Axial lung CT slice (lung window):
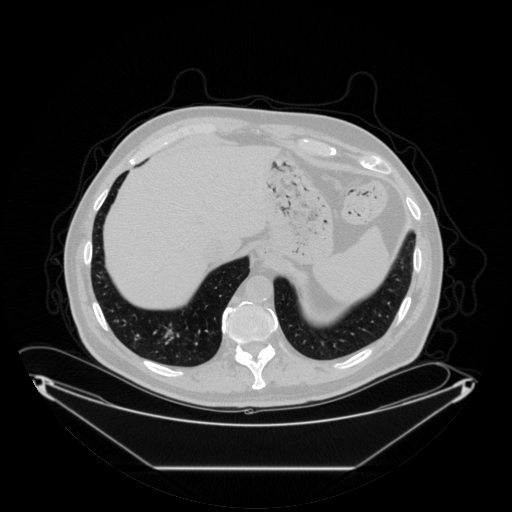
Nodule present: no